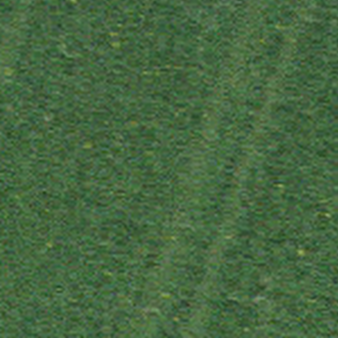
Label: other